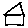
Label: house